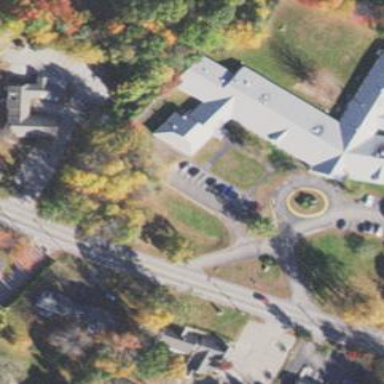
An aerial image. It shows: Nursing home building.